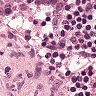
Metastatic tissue present: no